Question: How to create gradient colour look like following image programatically.

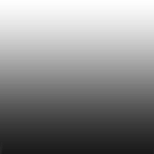
Answer: When you say "apply it over the image as a gradient", do you mean as a mask (revealing the image at the top, having it fade the image to transparent at the bottom)? If that's the case, you can apply that gradient as a mask, using 'CAGradientLayer':
'''
CAGradientLayer *gradientMask = [CAGradientLayer layer];
gradientMask.frame = self.imageView.bounds;
gradientMask.colors = @[(id)[UIColor whiteColor].CGColor,
(id)[UIColor clearColor].CGColor];
self.imageView.layer.mask = gradientMask;
'''
---
The above does a simple vertical gradient (because the default is vertical, linear gradient). But you asked about 'startPoint', 'endPoint', and 'locations'. If for example, you wanted your mask applied horizontally, you would do:
'''
gradientMask.startPoint = CGPointMake(0.0, 0.5); // start at left middle
gradientMask.endPoint = CGPointMake(1.0, 0.5); // end at right middle
'''
If you wanted to have two gradients, one at the first 10% and another at the last 10%, you'd do:
'''
gradientMask.colors = @[(id)[UIColor clearColor].CGColor,
(id)[UIColor whiteColor].CGColor,
(id)[UIColor whiteColor].CGColor,
(id)[UIColor clearColor].CGColor];
gradientMask.locations = @[@0.0, @0.10, @0.90, @1.0];
'''
---
If you want a simple gradient by itself (not as a mask), you'd create a 'view' and then add the gradient layer to it:
'''
CAGradientLayer *gradient = [CAGradientLayer layer];
gradient.frame = view.bounds;
gradient.colors = @[(id)[UIColor whiteColor].CGColor,
(id)[UIColor blackColor].CGColor];
[view.layer addSublayer:gradient];
'''
See the 'CAGradientLayer' <URL>.